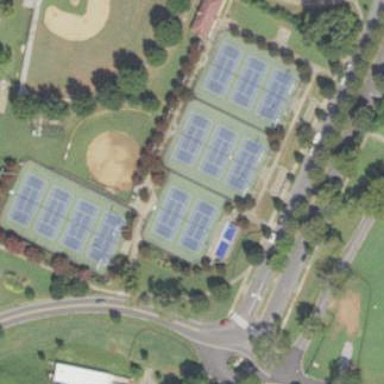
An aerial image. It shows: Tennis court in leisure pitch.